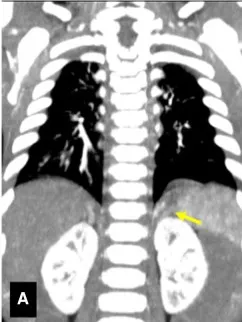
CT scans of presented cases. (A) CT scan Case 1. Structural alteration in the left lower lobe with increased parenchyma opacity, no signs of ventilation (1.5 cm x 2.7 cm x 1.5 cm), extending within the diaphragm. Arrow: small diaphragmatic arterial vessel originating from the celiac trunk is visible.
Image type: radiology (ct)